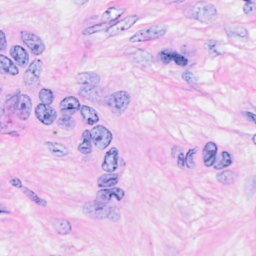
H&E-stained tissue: Breast